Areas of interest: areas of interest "Soccer Field"
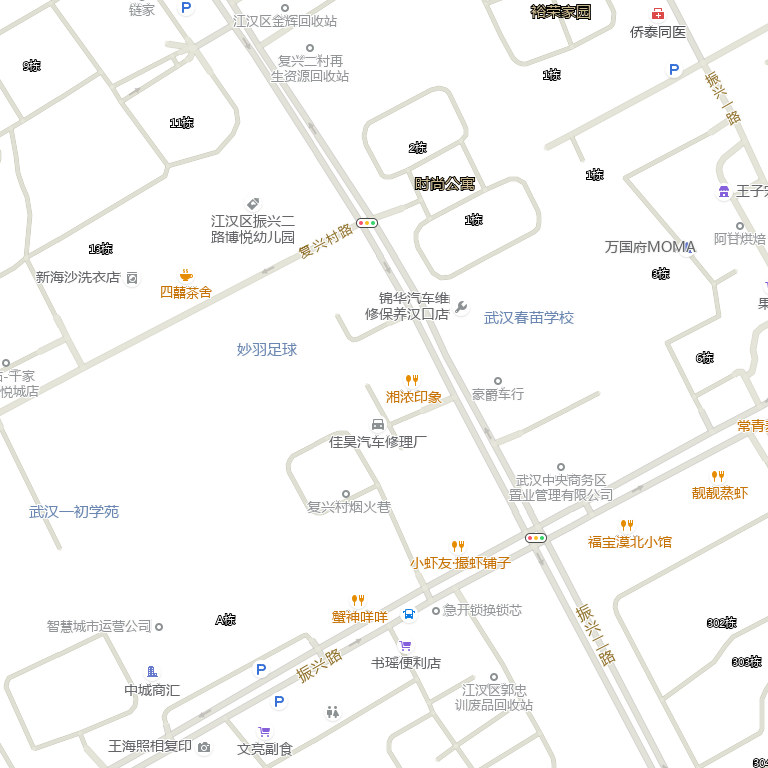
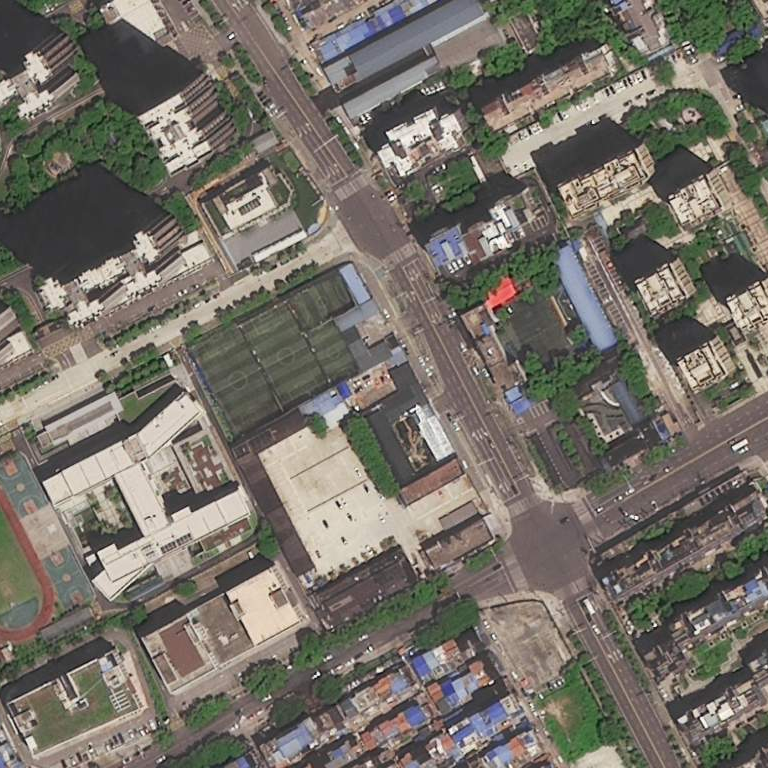